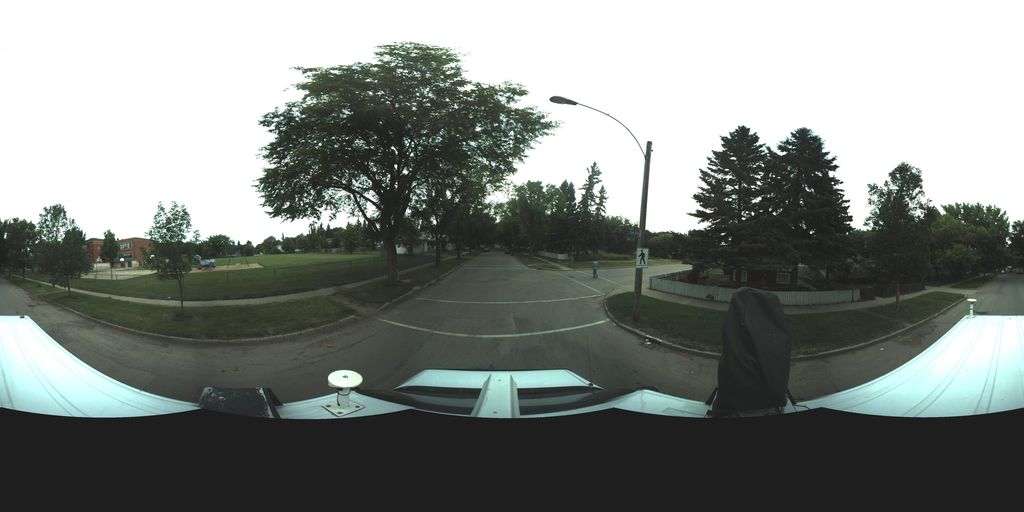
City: saskatoon